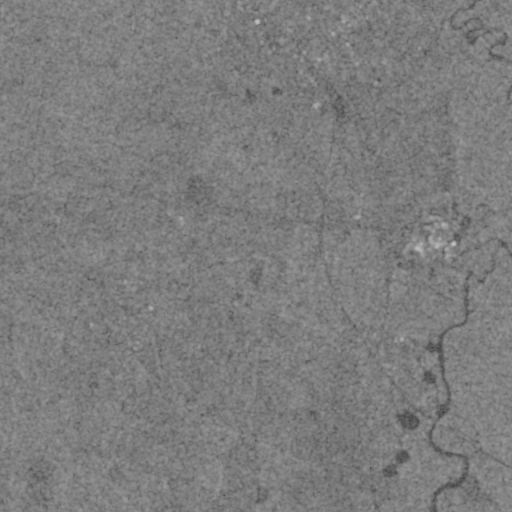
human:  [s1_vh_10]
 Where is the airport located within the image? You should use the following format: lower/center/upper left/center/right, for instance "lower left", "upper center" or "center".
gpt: The airport is located in the center left of the image.
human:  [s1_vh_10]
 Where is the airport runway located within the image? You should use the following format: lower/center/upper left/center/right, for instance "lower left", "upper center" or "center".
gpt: The airport runway is located in the center left of the image.
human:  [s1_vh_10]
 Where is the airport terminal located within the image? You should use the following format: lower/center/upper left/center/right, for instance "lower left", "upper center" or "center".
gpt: The airport terminal is located in the center left of the image.
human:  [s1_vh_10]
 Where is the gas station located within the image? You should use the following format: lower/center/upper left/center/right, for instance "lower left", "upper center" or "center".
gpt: The gas station is located in the upper center of the image.
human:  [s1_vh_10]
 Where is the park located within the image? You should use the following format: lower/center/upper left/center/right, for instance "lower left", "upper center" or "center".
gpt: The park is located in the upper right of the image.
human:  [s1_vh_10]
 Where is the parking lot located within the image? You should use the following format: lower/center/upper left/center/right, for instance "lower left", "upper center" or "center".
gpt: The parking lot is located in the lower right of the image.
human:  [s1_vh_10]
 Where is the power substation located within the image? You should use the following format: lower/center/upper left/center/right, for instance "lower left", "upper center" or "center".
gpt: The power substation is located in the center right of the image.
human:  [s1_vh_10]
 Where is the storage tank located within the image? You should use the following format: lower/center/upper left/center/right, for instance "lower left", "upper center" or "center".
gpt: The storage tank is located in the center right of the image.
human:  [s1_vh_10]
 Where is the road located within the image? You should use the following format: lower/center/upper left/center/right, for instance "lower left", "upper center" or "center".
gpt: There is no road in the image.

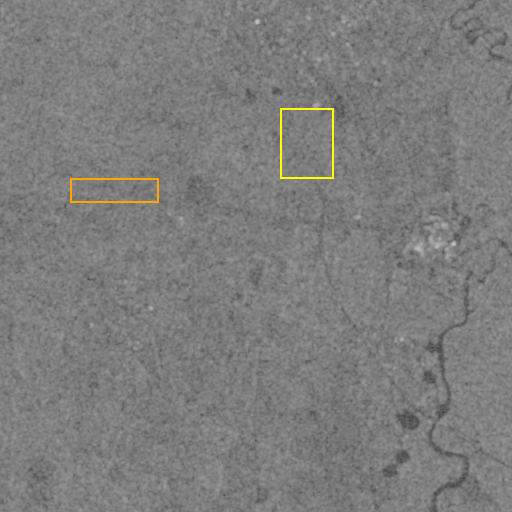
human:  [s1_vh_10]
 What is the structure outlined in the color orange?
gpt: The structure outlined in orange is an airport.
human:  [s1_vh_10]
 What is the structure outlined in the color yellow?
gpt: The structure outlined in yellow is a crop field.
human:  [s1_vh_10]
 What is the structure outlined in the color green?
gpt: There is no green outline.